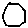
Label: hexagon